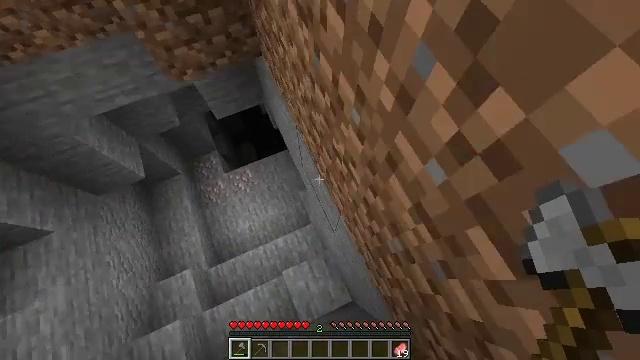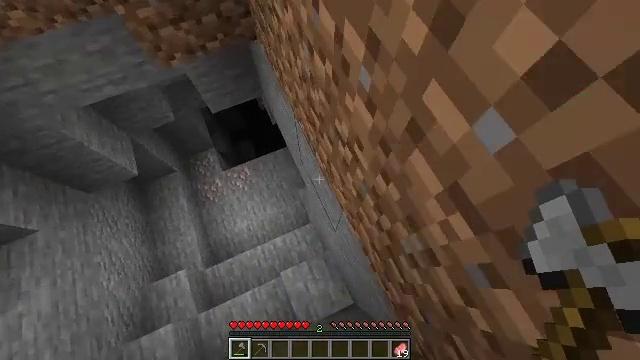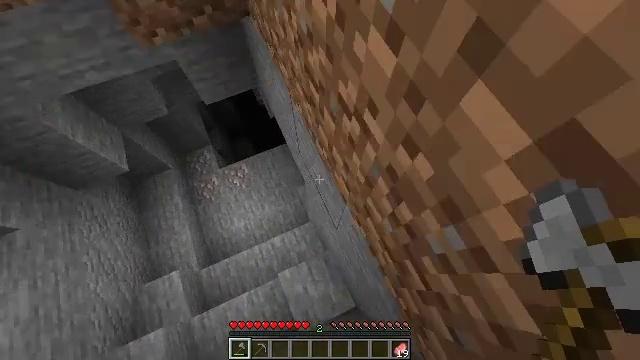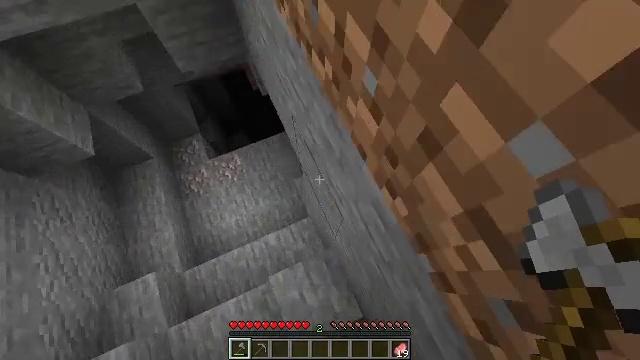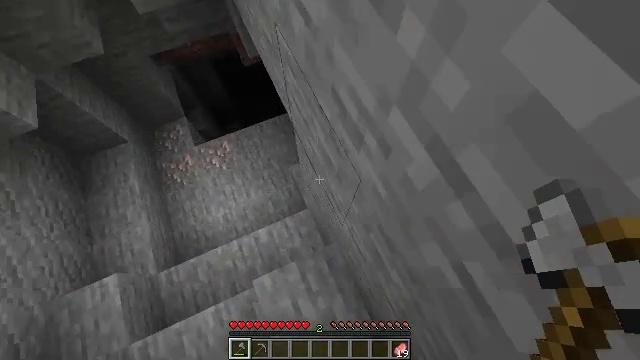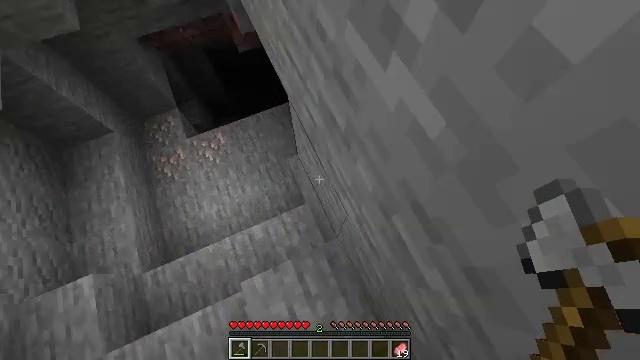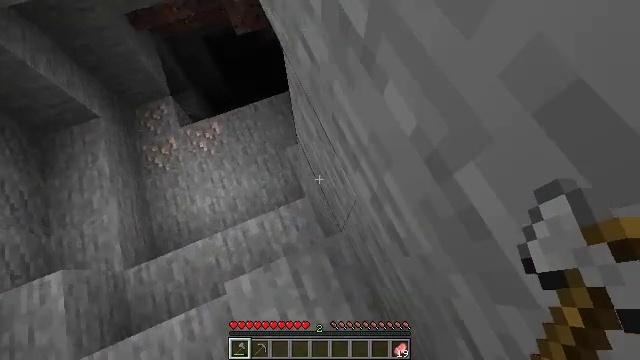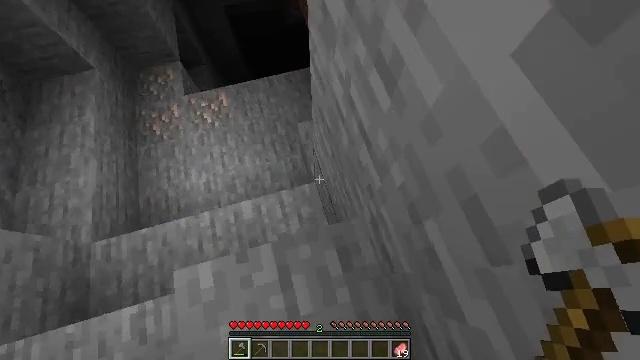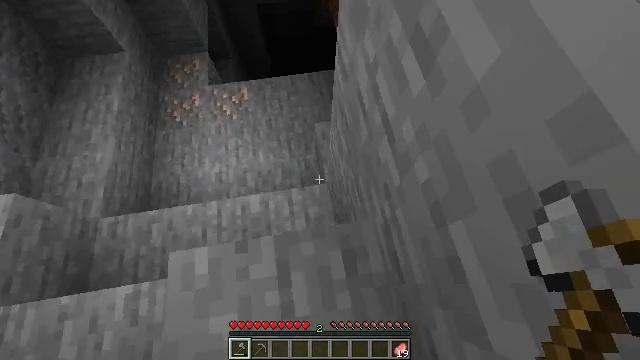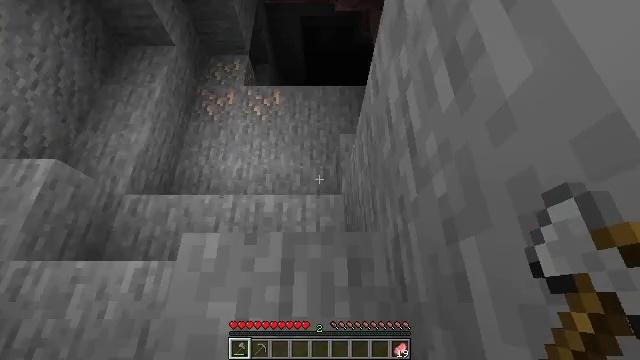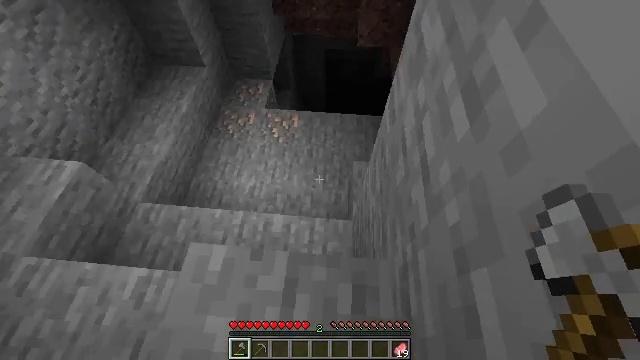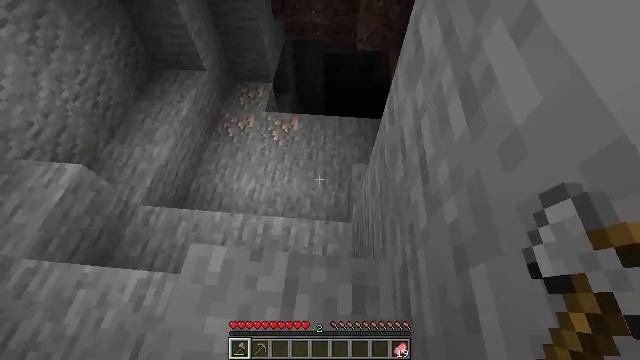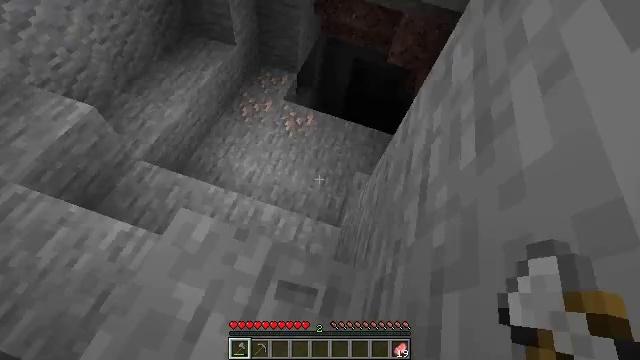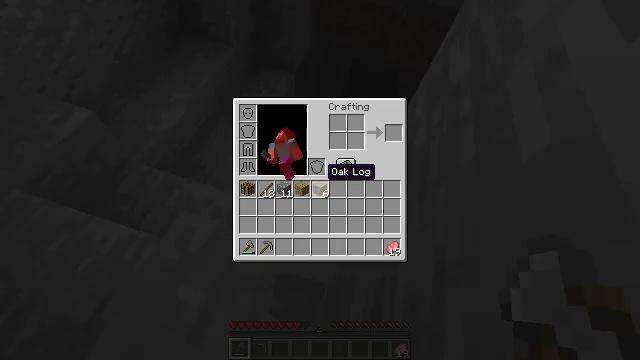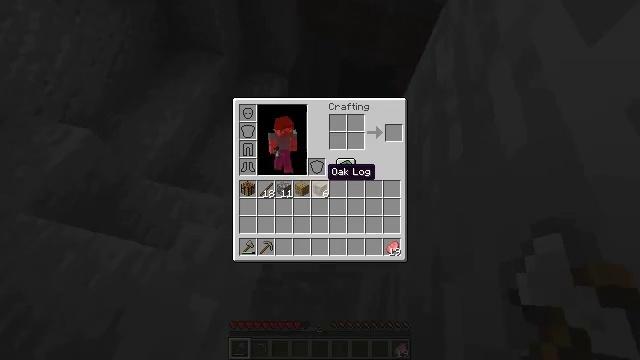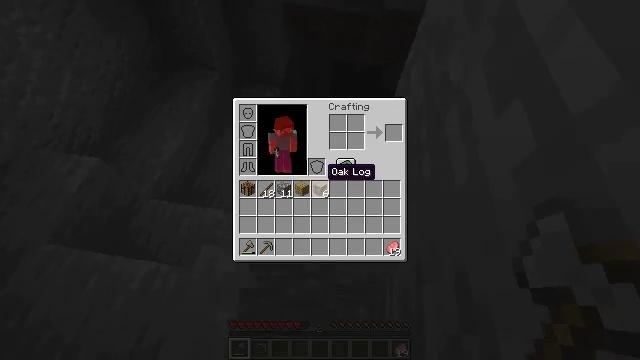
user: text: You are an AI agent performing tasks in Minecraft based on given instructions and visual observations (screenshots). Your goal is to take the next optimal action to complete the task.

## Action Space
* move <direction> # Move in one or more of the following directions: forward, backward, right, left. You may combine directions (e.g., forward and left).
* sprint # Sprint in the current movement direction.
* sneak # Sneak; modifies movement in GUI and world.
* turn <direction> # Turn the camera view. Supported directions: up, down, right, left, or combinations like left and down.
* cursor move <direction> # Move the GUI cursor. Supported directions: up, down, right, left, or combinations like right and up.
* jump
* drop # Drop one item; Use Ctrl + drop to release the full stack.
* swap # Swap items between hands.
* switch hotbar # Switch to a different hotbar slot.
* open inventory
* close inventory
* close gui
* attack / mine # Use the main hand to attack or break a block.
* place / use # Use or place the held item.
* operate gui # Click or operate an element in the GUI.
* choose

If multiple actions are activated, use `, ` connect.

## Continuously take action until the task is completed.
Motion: motion action
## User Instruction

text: Mine the iron ore underground.
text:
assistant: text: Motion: sneak
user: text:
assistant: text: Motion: sneak
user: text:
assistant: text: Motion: sneak
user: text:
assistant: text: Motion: move back, sneak
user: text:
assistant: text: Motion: move back, sneak
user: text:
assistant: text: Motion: move back, sneak
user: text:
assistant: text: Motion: move back, sneak, turn left
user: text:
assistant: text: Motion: move back, sneak, turn left and up
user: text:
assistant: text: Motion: move back, sneak, turn left and up
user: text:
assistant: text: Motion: sneak, turn left and up
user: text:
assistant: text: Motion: sneak
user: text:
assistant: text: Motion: sneak
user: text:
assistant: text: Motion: open inventory
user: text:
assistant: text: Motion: open inventory
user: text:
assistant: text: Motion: open inventory
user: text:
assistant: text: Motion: no_op
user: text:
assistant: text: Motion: sneak
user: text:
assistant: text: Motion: sneak
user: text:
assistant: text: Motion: sneak
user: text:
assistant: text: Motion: sneak
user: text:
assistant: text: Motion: sneak, cursor move left and down
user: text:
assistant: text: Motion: sneak, cursor move left
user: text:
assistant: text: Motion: sneak
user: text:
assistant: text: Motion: sneak, cursor move left
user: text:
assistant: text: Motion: sneak
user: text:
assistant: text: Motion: sneak
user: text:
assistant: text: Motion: sneak, operate gui
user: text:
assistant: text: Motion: sneak, operate gui
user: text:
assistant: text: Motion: sneak, operate gui
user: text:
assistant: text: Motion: sneak